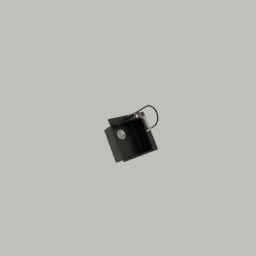
Label: appliances